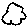
Label: cloud